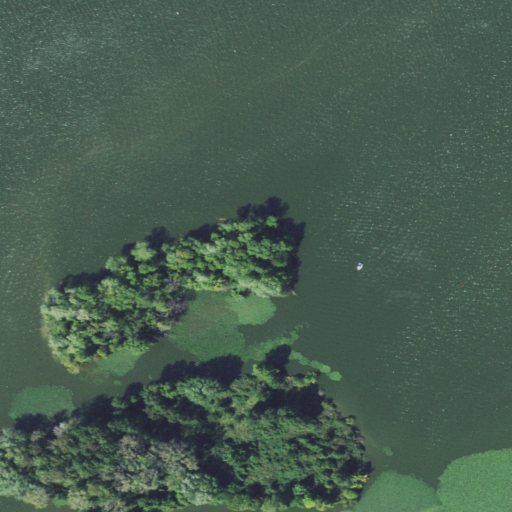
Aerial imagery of island in Ohio named Charleston Island containing open water, deciduous forest, grassland, herbaceous wetlands, and woody wetlands